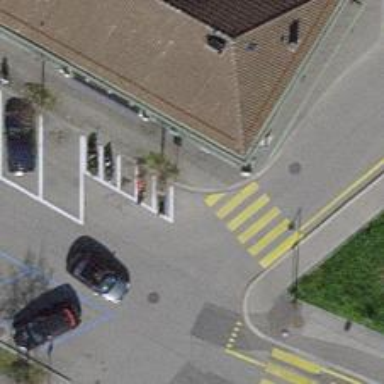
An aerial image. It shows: Kerb barrier.